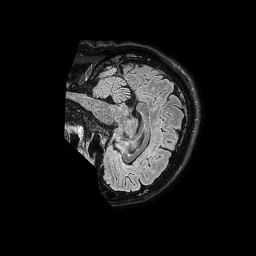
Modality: FLAIR
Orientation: sagittal
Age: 40
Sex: male
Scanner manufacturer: philips
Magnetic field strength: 1.5 T
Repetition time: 4.8 s
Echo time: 0.3 s